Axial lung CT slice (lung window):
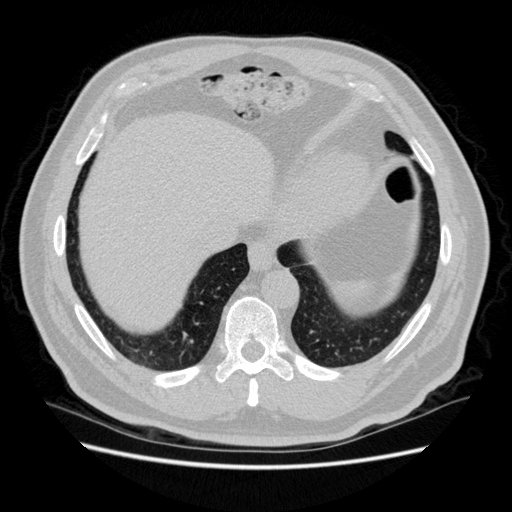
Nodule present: no